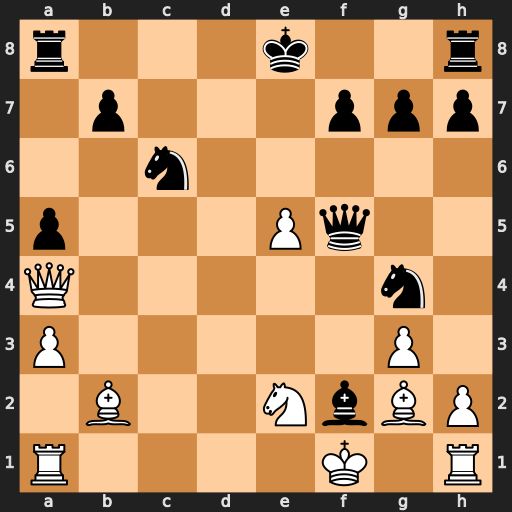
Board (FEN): r3k2r/1p3ppp/2n5/p3Pq2/Q5n1/P5P1/1B2NbBP/R4K1R
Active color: w
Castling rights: kq
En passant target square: -
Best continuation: Bxc6+ Ke7 Qf4